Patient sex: M
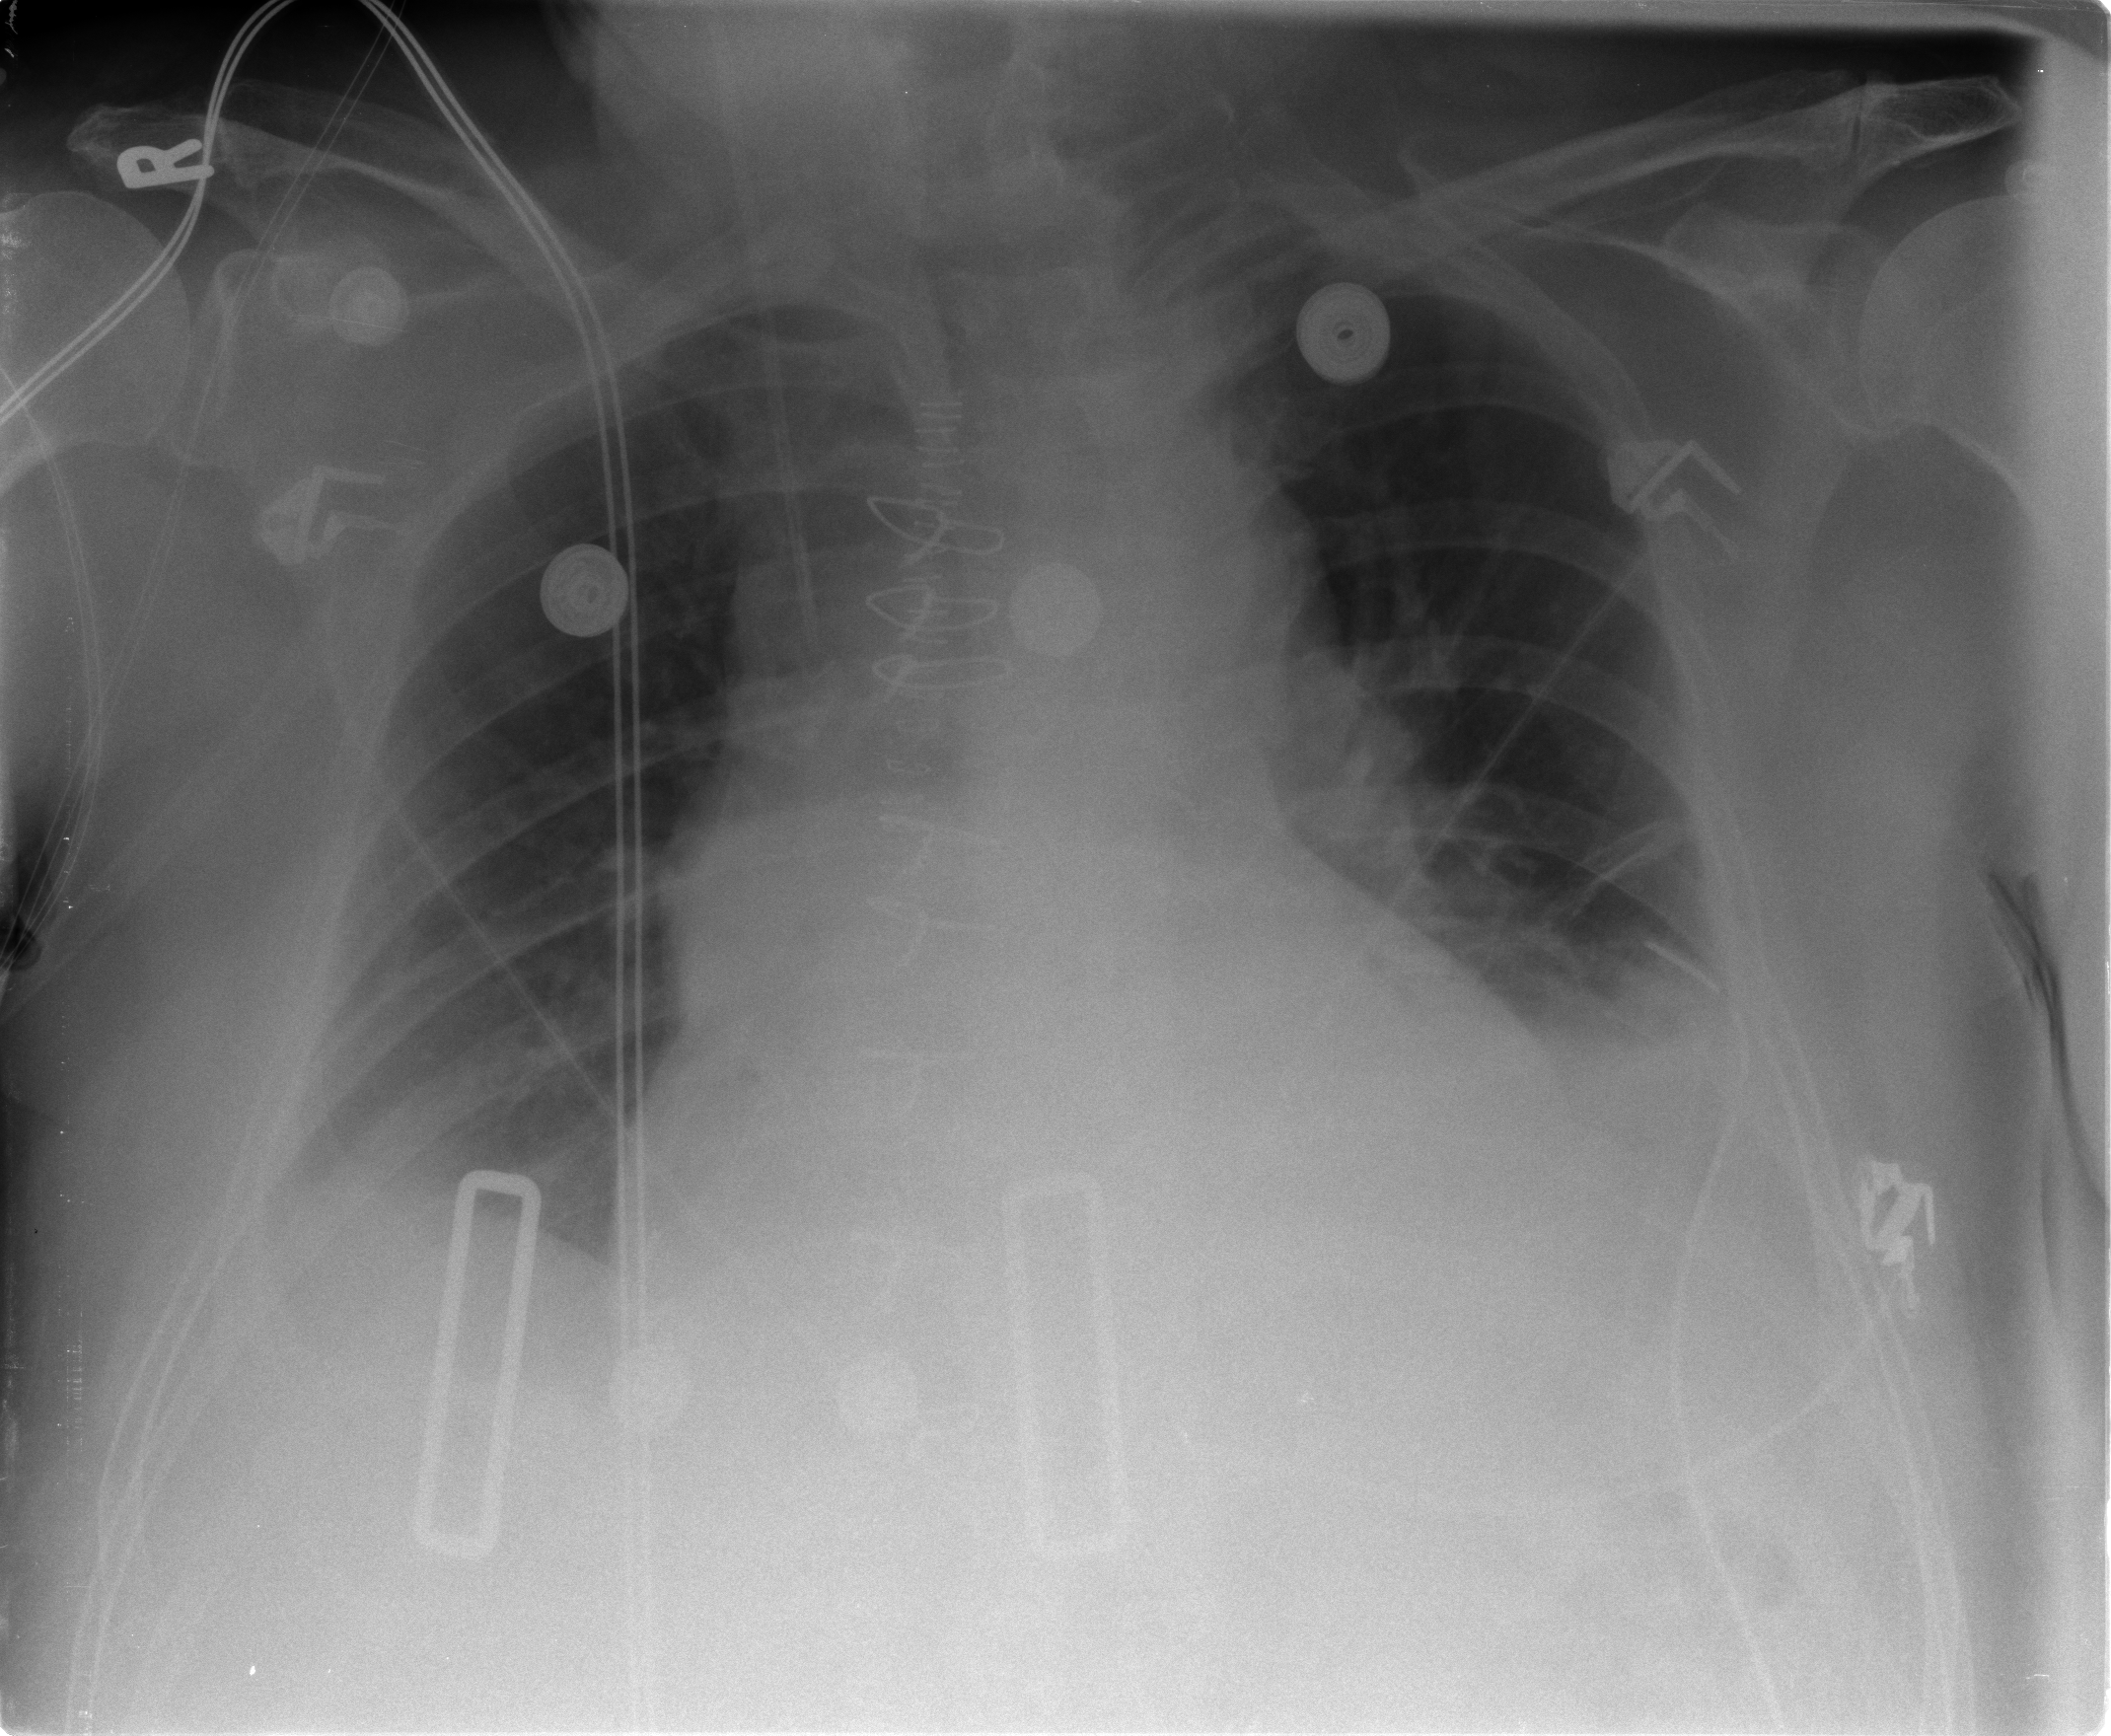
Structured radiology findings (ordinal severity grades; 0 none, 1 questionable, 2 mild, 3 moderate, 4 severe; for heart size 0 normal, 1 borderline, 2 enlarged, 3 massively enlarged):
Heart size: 2
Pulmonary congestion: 1
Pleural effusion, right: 1
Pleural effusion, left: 2
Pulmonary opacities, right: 0
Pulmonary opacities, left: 0
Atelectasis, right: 2
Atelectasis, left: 2